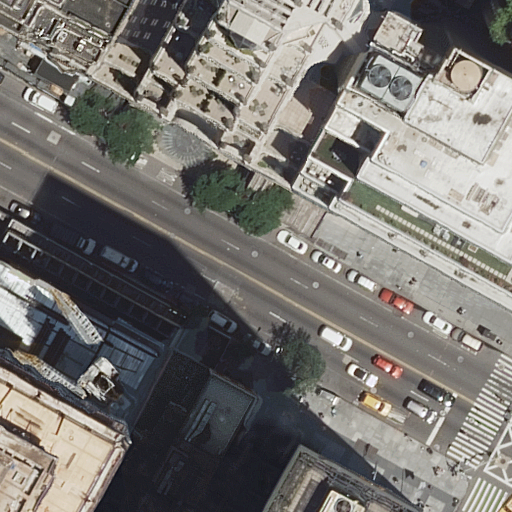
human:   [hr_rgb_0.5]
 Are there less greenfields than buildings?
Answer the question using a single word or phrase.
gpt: yes

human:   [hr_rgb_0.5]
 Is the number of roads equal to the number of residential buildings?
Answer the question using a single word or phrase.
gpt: no

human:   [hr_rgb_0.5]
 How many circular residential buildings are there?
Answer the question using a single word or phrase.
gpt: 0

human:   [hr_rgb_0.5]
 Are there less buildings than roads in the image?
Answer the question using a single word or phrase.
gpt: no

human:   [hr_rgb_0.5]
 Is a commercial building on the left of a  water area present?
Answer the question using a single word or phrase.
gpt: no

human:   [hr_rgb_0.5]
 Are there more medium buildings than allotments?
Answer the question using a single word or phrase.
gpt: yes

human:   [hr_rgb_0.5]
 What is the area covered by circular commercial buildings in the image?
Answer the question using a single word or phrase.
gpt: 0m2

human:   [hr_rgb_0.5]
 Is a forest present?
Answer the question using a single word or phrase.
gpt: no

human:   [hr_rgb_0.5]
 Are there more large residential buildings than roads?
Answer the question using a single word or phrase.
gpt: no

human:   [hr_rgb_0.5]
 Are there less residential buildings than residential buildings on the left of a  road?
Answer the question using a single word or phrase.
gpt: no

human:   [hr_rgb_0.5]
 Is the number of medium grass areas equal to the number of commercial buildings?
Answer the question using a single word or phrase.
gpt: no

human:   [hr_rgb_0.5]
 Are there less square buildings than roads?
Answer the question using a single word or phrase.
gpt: yes

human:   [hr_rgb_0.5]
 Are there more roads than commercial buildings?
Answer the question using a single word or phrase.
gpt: yes

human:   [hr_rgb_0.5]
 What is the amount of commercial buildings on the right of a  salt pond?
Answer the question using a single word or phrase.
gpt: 0

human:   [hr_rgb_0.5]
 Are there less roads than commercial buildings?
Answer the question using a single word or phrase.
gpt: no

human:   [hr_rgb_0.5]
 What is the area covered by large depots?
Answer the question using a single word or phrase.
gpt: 0m2

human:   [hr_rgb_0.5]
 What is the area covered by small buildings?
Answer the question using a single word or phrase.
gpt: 80m2

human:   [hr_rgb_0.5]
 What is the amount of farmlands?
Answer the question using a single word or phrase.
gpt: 0

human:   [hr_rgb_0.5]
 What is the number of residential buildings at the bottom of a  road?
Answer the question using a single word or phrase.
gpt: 3

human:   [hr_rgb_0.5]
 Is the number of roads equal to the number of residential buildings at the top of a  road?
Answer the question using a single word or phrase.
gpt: yes

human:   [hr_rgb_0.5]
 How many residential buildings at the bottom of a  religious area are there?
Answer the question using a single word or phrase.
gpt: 0

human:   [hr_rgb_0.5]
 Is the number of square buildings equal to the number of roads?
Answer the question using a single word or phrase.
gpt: no

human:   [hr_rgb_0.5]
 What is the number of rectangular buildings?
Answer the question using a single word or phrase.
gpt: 5

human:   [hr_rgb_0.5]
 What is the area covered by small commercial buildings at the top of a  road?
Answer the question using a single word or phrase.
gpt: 0m2

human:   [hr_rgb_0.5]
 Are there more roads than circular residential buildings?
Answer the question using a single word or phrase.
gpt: yes

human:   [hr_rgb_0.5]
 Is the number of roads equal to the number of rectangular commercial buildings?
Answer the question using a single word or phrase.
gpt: no

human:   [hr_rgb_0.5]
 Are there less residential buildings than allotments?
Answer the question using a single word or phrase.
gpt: no

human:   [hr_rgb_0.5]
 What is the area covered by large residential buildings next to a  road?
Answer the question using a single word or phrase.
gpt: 3030m2

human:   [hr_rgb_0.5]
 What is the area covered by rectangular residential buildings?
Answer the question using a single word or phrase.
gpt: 419m2

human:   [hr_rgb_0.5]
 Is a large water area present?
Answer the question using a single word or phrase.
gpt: no

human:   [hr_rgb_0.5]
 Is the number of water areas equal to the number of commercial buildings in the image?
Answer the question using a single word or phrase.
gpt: no

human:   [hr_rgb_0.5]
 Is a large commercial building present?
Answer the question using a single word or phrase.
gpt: yes

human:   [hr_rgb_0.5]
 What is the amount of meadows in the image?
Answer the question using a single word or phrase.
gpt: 0

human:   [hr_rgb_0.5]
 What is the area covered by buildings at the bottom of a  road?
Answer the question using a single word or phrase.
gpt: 1501m2

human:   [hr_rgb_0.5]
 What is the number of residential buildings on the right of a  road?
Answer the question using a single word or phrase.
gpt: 2

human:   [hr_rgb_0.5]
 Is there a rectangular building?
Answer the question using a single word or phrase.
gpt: yes